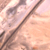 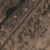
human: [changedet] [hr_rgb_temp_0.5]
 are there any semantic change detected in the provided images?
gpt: The area around the street was urbanized.